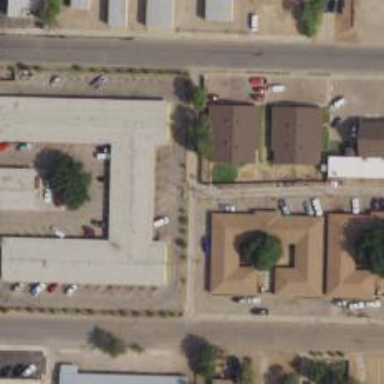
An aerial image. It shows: Alley classified as service road.